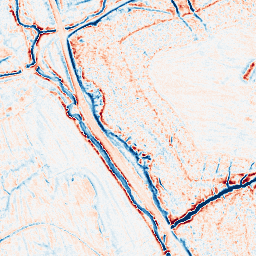
Category: edge_preserving
Decomposition family: anisotropic_diffusion
Decomposition parameters: iterations: 20
kappa: 100
gamma: 0.1
Upsampling method: edge_directed
Upsampling parameters: scale: 2
Upsampling scale: 2